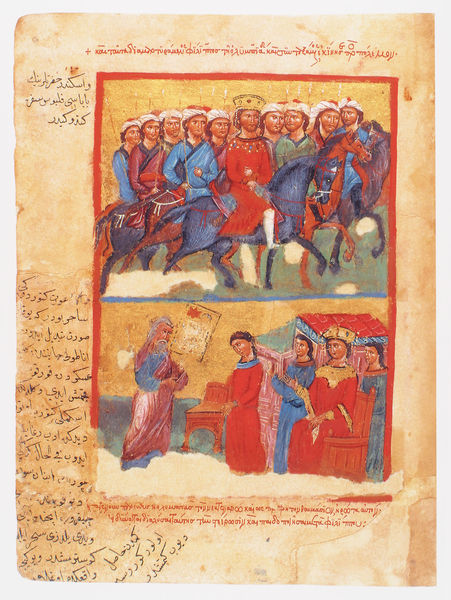
Titel: Der griechische Alexanderroman
Institution: Venedig, Hellenic Institute Codex Gr. 5
Schlagwörter: blau, gemälde, mann, gelb, grün, menschen, bunt, frau, männer, stuhl, türkis, zeichnung, haus, rot, hochformat, alt, bart, mensch, rahmen, gold, krone, pferd, pferde, reiter, farbig, schrift, farben, farbe, vergilbt, kaiser, könig, soldaten, thron, buch, vergoldet, kreuz, orient, orientalisch, seite, illustration, text, herrscher, zeremonie, ritter, heer, buchseite, stul, arabisch, krönung, priester, heiliger, königin, speer, turban, szenen, handschrift, turbane, kronen, buchmalerei, sänfte, alexander, teiter, pfernde, alexanderroman, +speere, ereiter, es richter